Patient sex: M
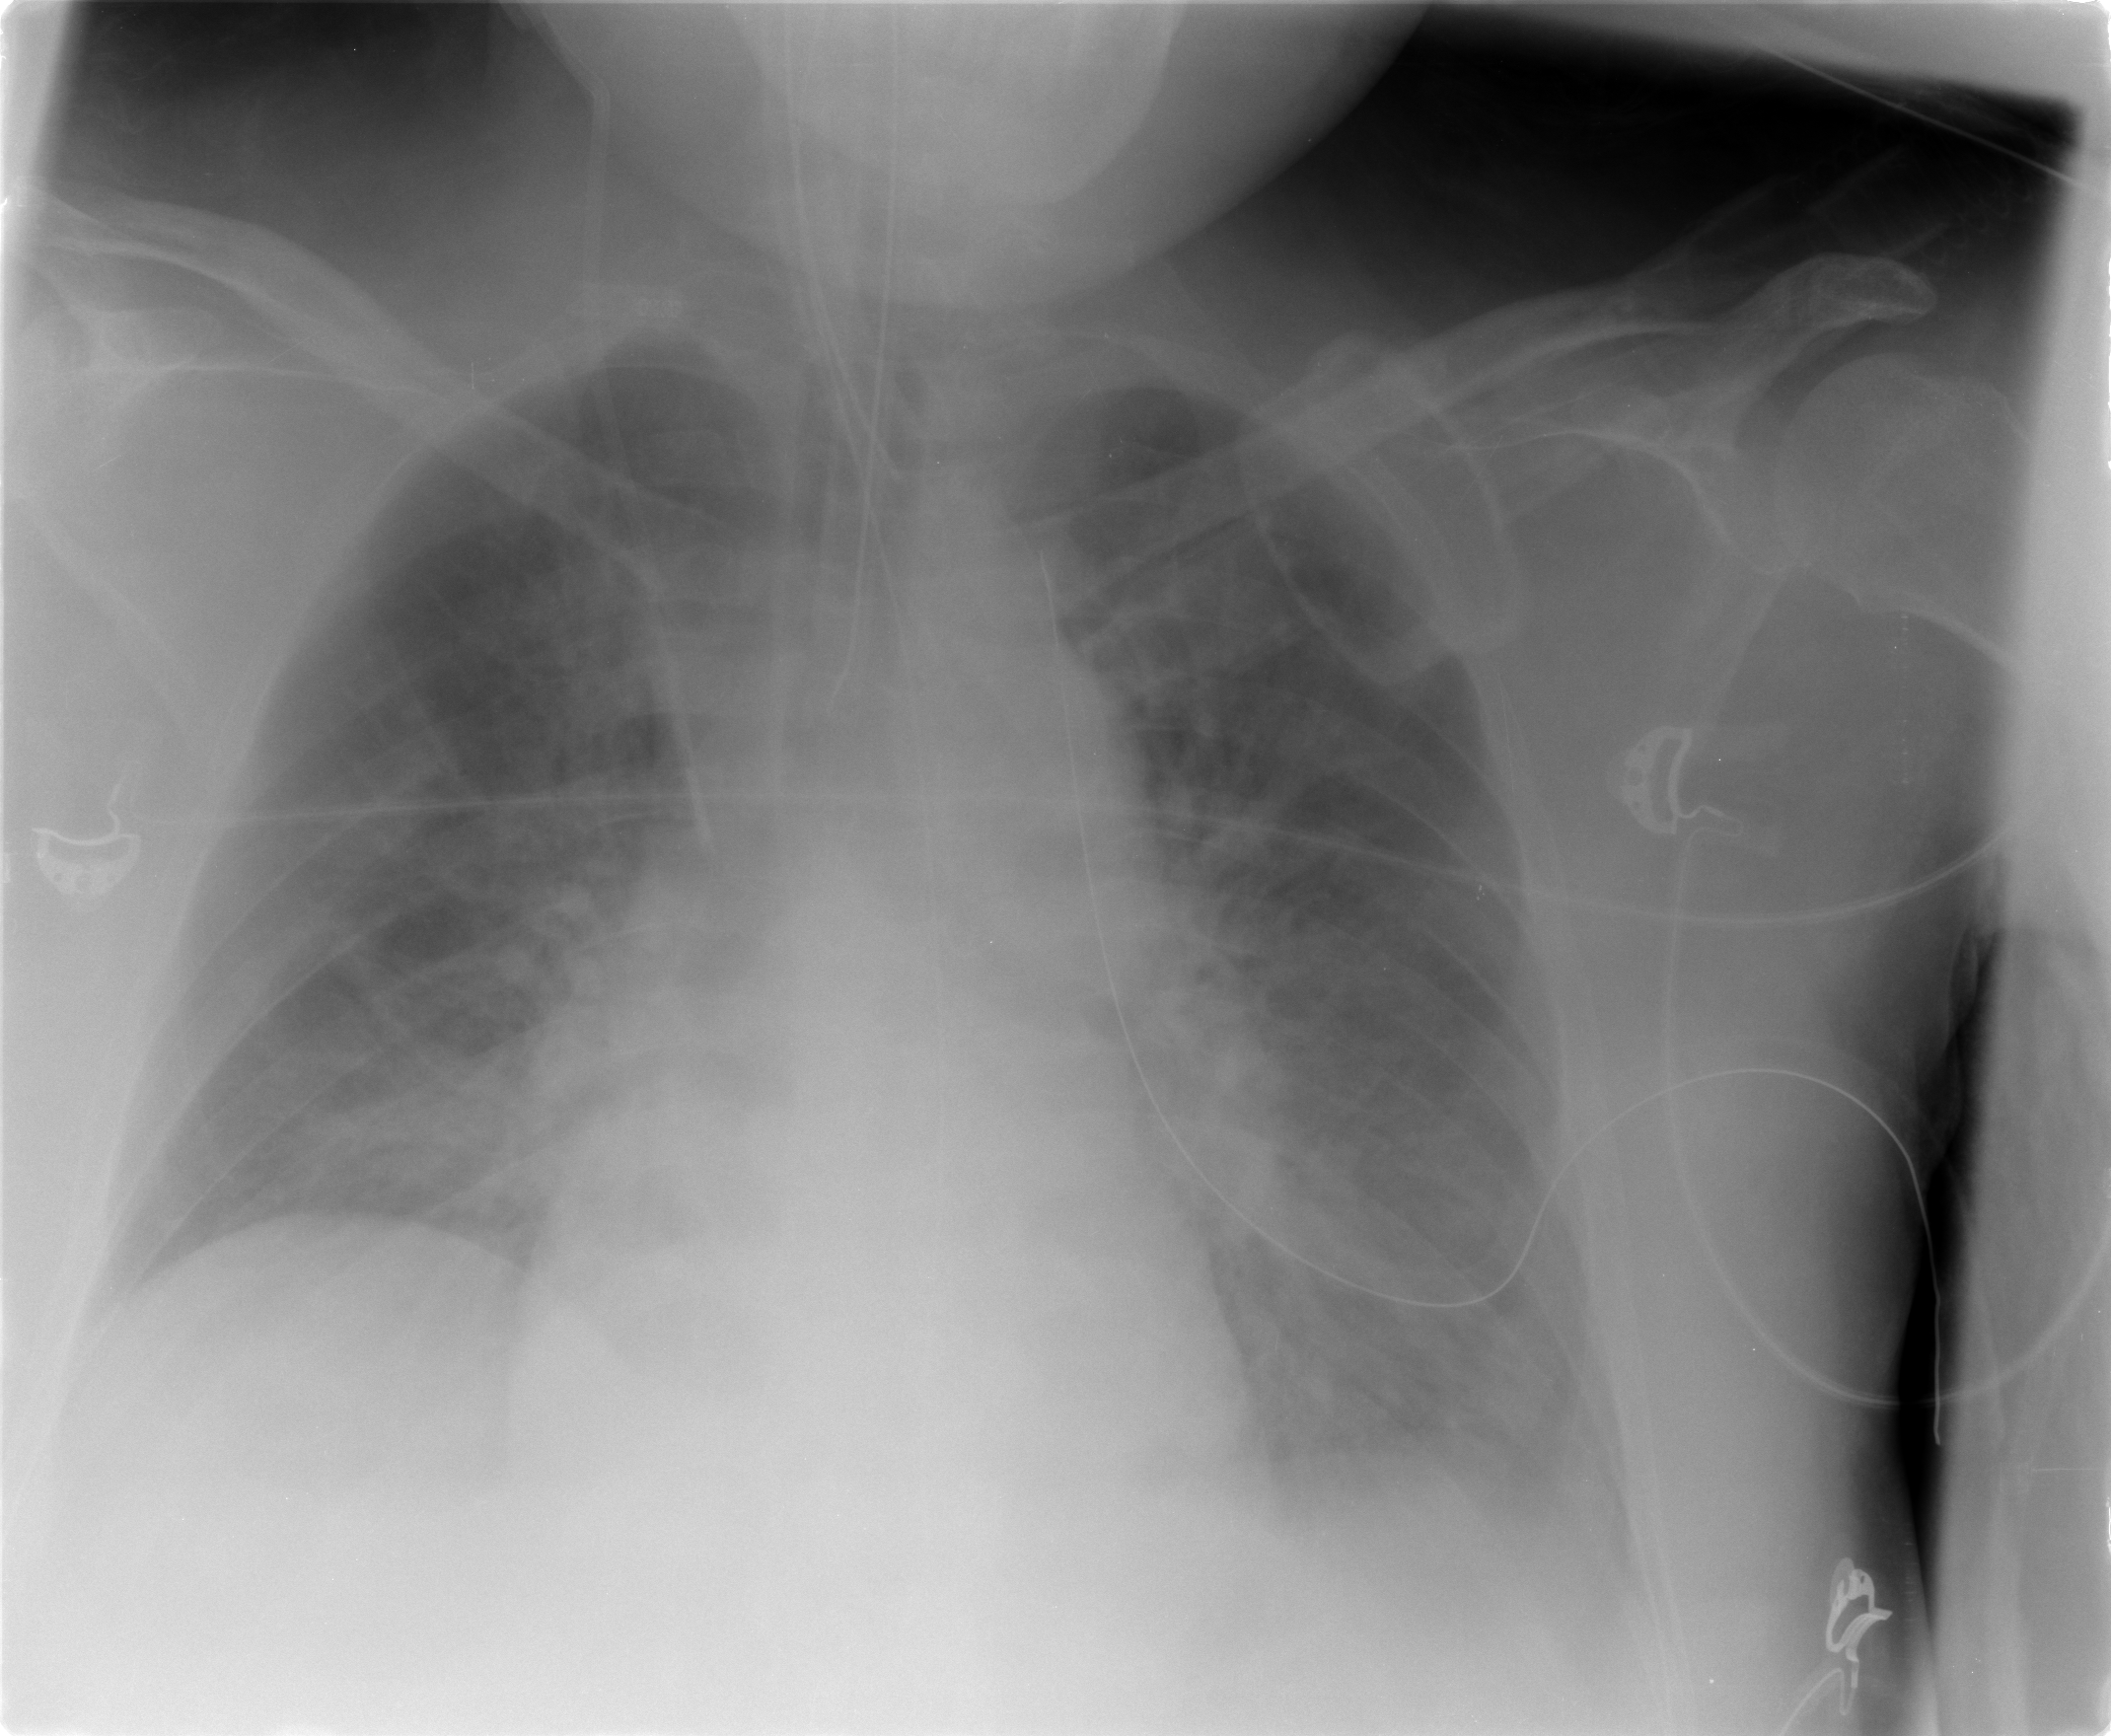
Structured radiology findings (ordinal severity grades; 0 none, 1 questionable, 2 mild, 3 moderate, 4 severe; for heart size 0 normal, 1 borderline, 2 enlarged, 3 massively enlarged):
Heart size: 0
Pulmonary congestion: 3
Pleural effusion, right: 0
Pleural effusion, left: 1
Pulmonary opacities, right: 2
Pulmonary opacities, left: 2
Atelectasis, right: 2
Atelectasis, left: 2